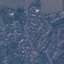
Land use / land cover: Residential